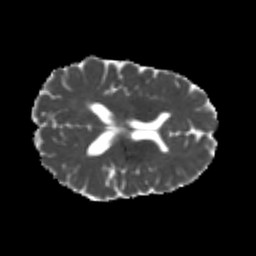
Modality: MD
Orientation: axial
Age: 20
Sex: male
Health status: healthy
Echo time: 0.074 s